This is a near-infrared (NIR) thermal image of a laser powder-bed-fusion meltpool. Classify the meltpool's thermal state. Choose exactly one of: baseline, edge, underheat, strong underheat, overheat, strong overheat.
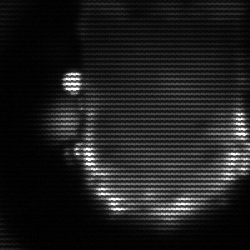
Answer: baseline